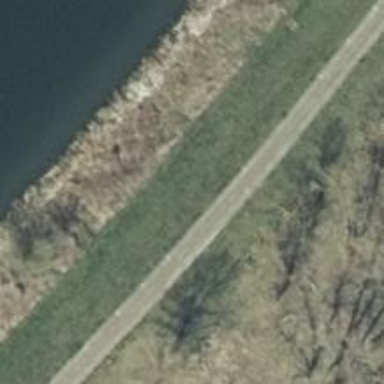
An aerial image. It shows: Track with concrete surface and grade1 tracktype. There is embankment along the track.